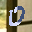
Label: 0